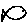
Label: fish